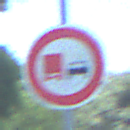
Verkehrszeichen: UeberholverbotKraftfahrzeuge
Umgebung: Outdoor, Nature
Tageszeit: Midday
Wetter: Clear
Licht: Natural
Jahreszeit: Summer
Kontrast: HighContrast